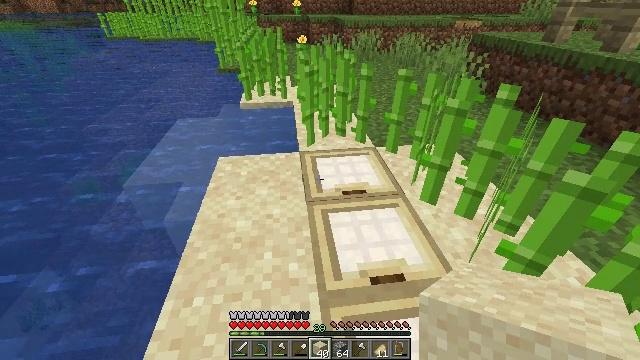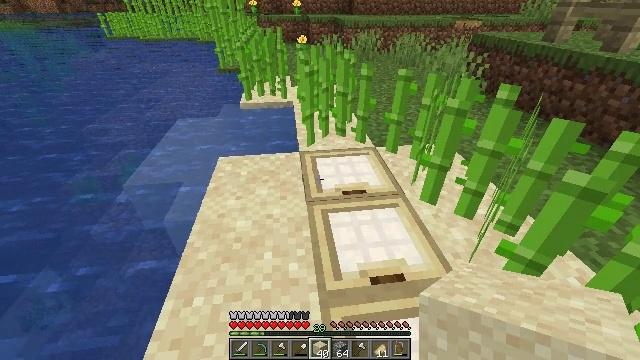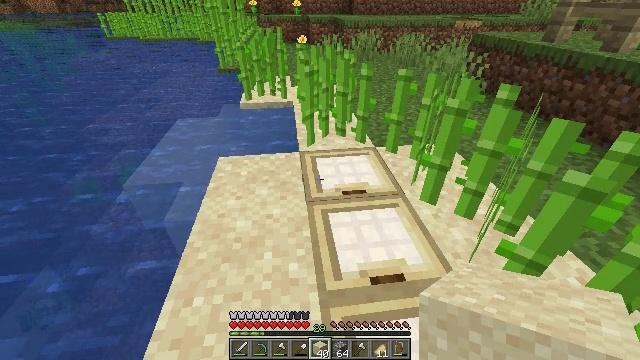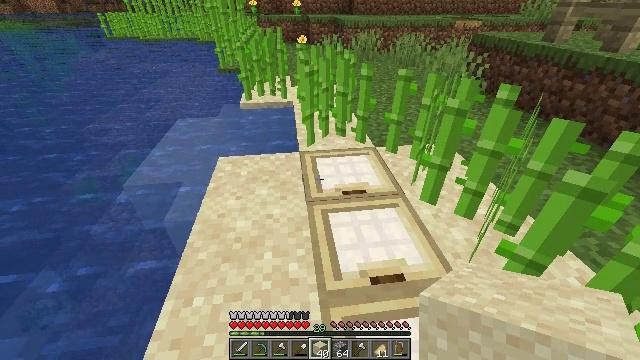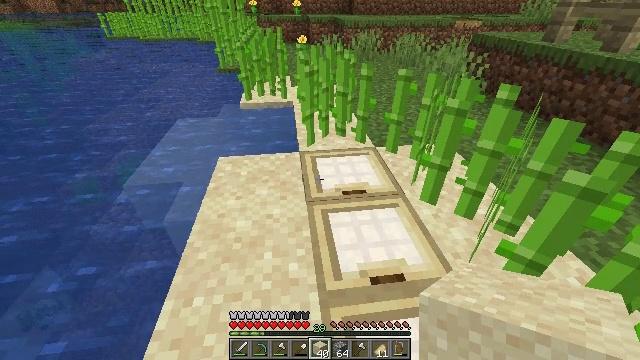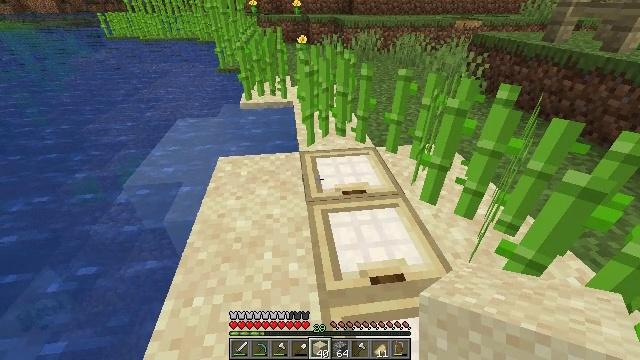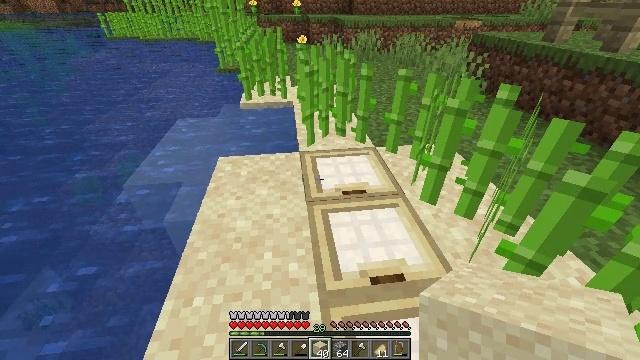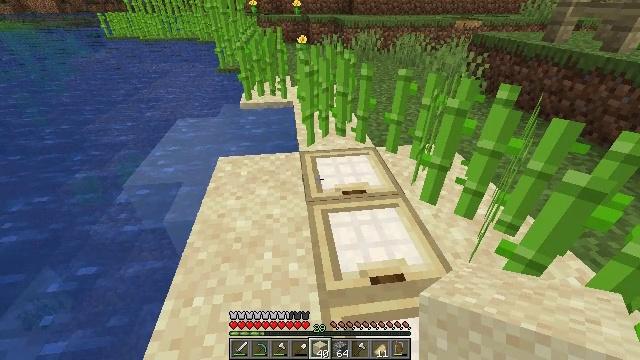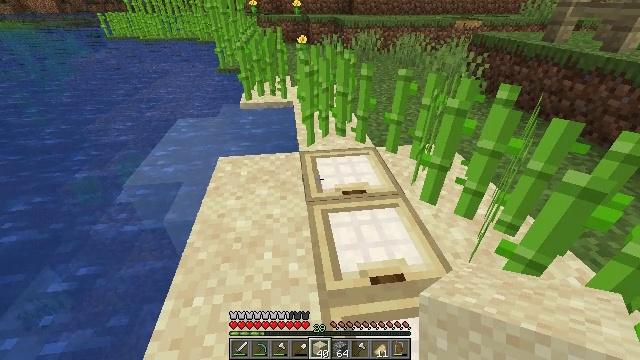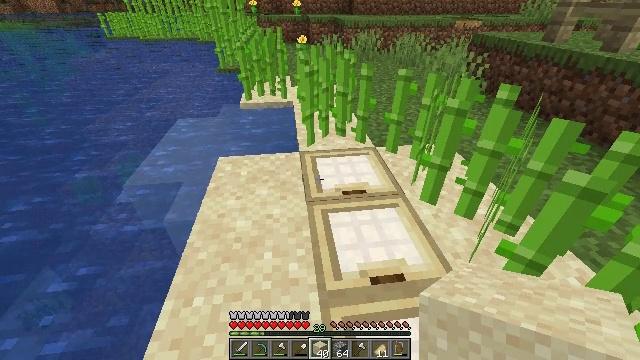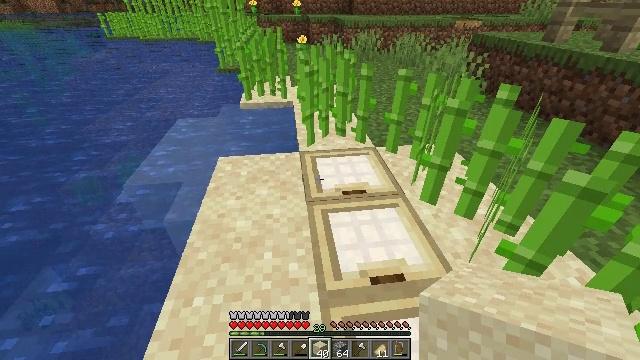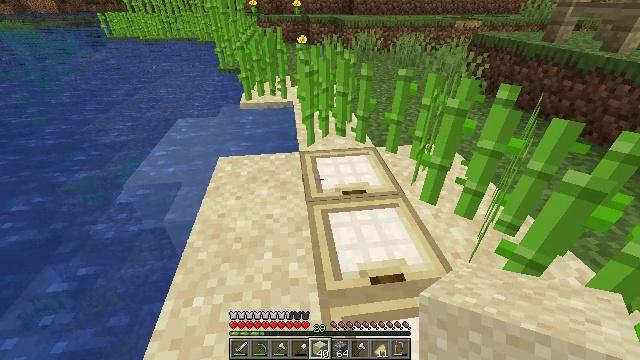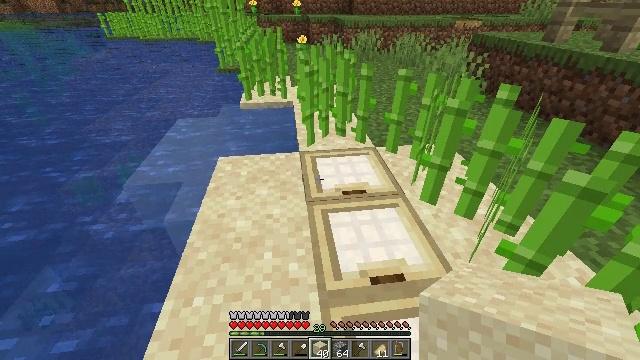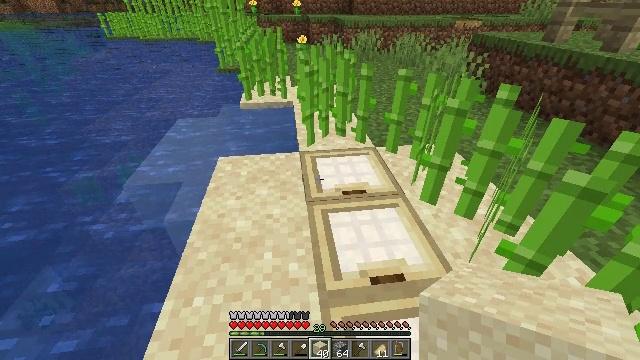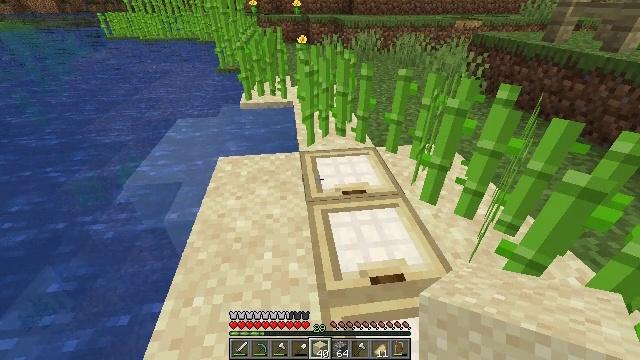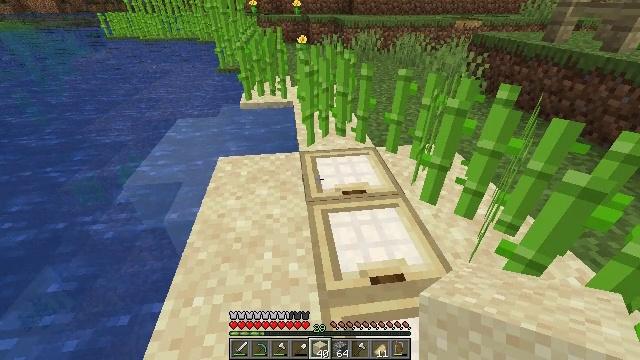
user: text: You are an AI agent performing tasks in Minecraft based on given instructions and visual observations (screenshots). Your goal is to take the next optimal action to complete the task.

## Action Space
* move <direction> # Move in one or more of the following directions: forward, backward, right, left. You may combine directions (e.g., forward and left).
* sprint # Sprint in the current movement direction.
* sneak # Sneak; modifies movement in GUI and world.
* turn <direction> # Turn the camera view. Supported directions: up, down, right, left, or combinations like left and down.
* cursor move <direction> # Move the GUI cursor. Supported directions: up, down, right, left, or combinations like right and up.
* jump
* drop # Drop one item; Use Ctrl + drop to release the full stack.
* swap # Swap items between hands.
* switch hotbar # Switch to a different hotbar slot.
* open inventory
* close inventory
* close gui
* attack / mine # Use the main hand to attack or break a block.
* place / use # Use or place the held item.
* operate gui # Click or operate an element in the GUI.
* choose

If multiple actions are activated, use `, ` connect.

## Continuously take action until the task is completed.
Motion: motion action
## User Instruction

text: Craft sandstone by putting four sand blocks together.
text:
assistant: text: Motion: no_op
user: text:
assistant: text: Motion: no_op
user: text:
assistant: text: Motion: no_op
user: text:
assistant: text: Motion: no_op
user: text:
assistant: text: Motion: no_op
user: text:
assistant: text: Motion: no_op
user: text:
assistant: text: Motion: no_op
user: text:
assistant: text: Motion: no_op
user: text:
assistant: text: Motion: no_op
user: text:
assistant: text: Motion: no_op
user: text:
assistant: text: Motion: no_op
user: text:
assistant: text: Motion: no_op
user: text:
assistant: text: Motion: no_op
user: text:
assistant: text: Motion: no_op
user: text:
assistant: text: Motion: no_op
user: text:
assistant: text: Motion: no_op
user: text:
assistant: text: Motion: no_op
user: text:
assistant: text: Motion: no_op
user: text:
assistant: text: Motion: no_op
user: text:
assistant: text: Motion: no_op
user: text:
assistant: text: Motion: no_op
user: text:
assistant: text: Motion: no_op
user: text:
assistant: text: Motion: turn left and down
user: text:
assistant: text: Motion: turn left and down
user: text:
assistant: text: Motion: no_op
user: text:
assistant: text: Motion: move left
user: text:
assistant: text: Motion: move left, turn right
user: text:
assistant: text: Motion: move left, turn right and down
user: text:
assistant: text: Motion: move left, turn right
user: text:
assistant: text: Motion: move left, turn right